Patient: sex M, age 61
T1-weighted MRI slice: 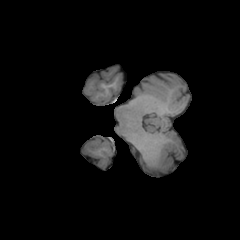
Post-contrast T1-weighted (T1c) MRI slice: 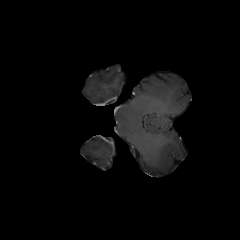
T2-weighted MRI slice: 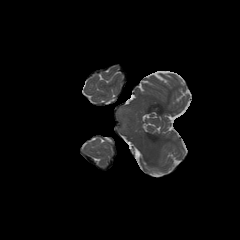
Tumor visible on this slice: no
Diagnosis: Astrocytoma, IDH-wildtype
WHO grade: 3